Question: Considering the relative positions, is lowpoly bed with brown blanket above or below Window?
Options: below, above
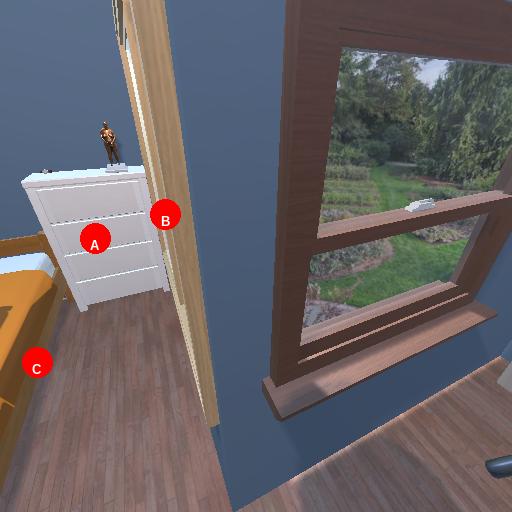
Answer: below